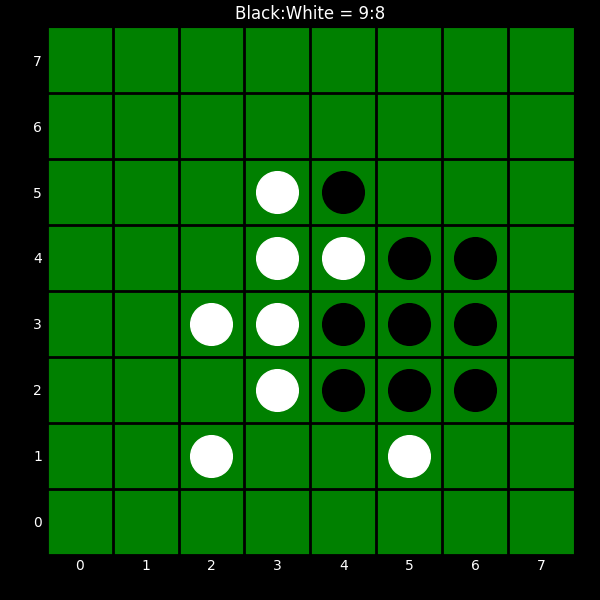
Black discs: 9
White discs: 8